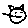
Label: cat